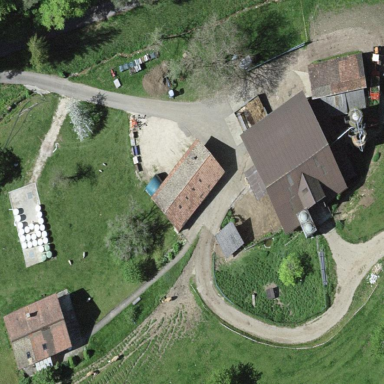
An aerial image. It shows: Farmyard area.